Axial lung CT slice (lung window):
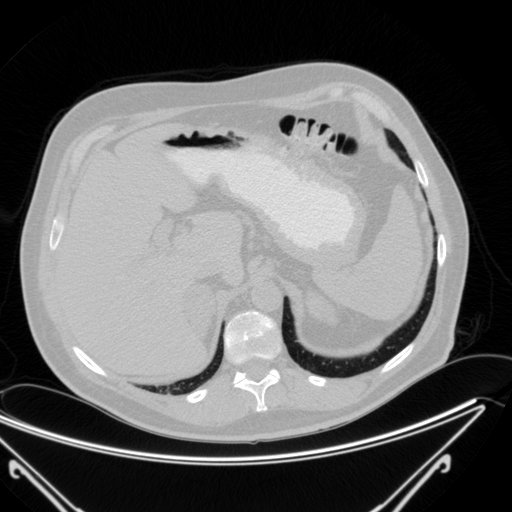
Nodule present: no